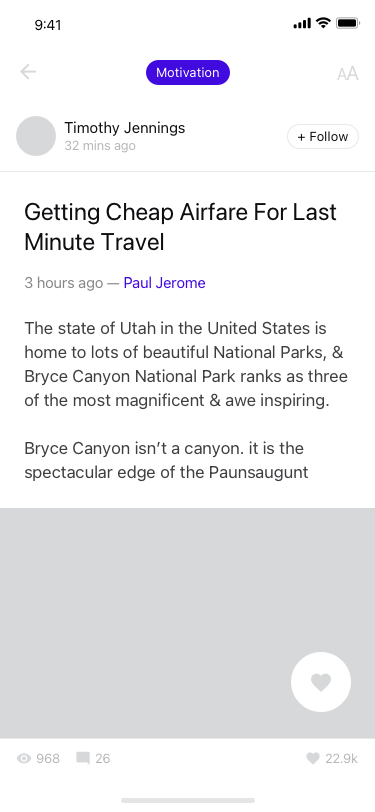
Text in this UI design:
Getting Cheap Airfare For Last Minute Travel
3 hours ago — Paul Jerome
The state of Utah in the United States is home to lots of beautiful National Parks, & Bryce Canyon National Park ranks as three of the most magnificent & awe inspiring.

Bryce Canyon isn’t a canyon. it is the spectacular edge of the Paunsaugunt
968
26
22.9k
Timothy Jennings
32 mins ago
+ Follow
Motivation
AA